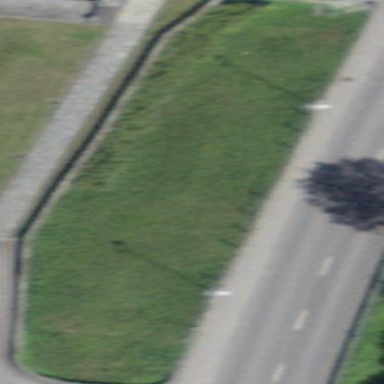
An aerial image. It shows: Open area covered with grass.